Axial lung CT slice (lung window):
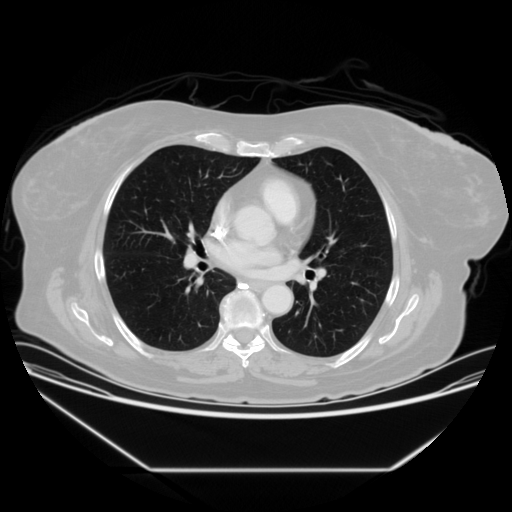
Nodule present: no